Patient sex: F
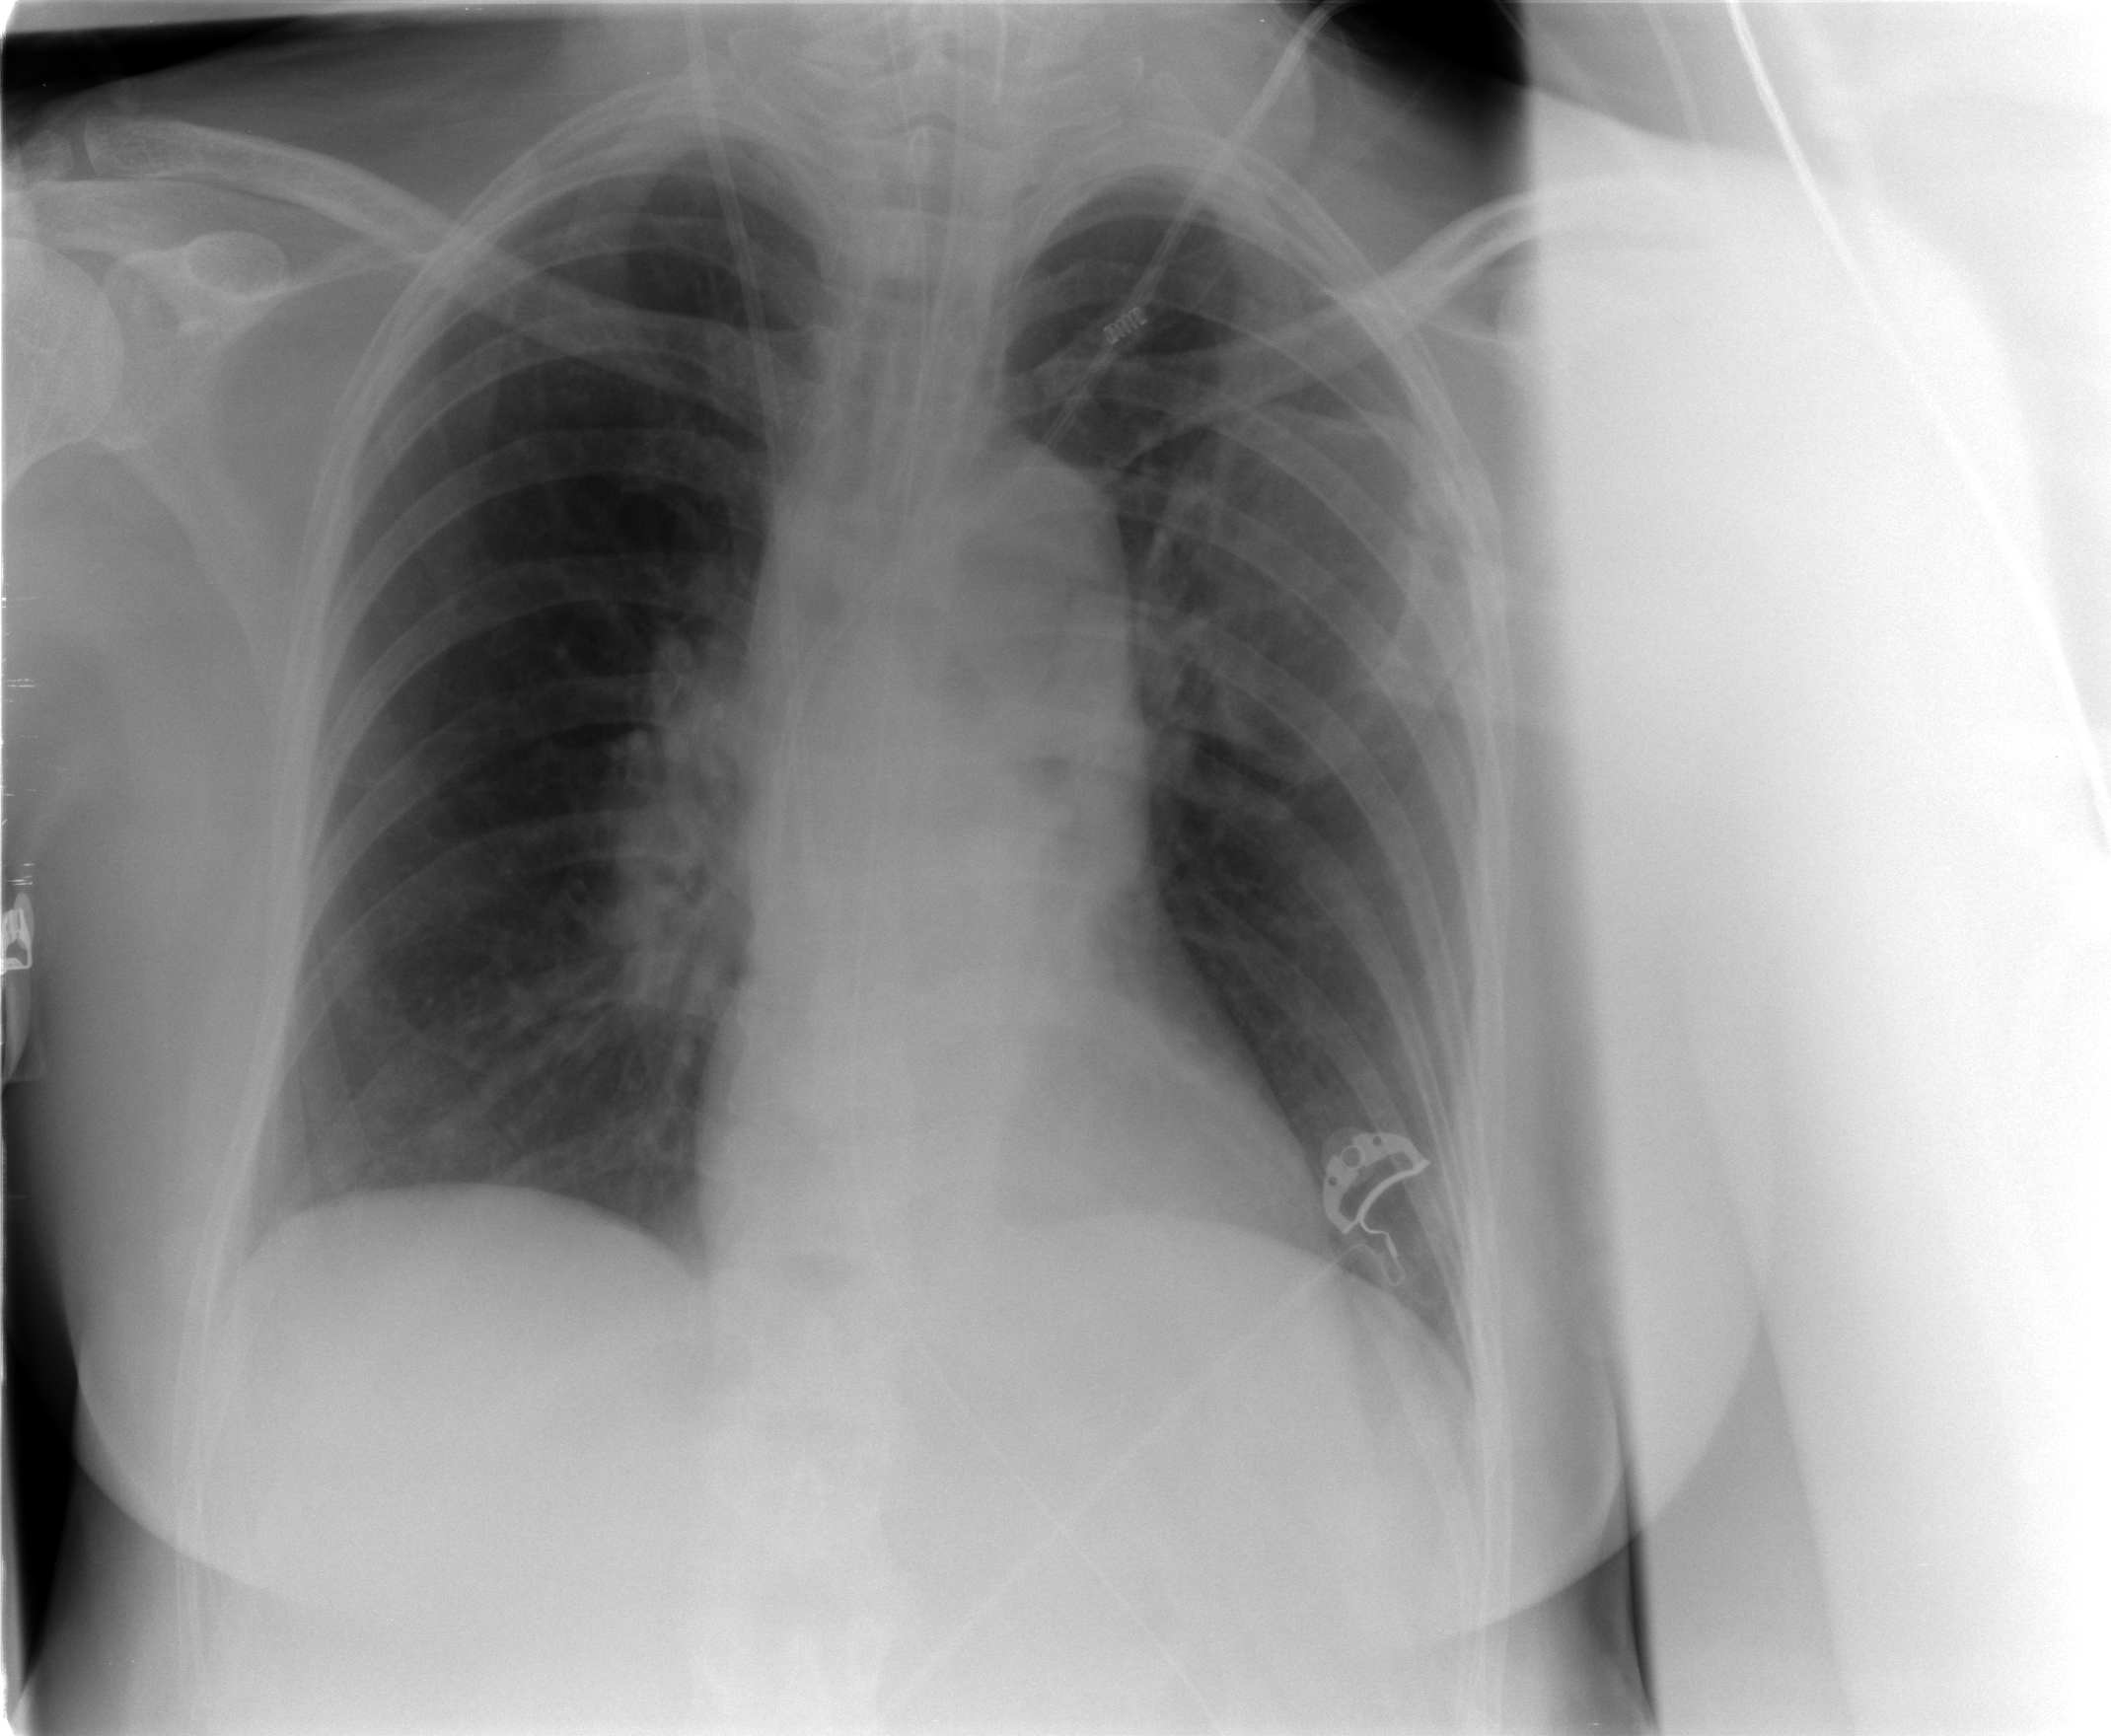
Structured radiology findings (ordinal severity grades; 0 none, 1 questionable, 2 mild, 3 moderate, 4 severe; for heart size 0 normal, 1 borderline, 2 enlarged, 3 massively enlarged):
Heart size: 0
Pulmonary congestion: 0
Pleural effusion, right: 0
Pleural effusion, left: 0
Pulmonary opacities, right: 0
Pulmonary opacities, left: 0
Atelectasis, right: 1
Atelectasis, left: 1